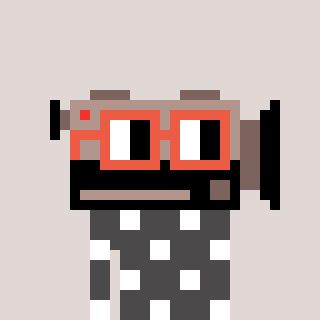
a pixel art character with square orange glasses, a camcorder-shaped head and a grayscale-colored body on a warm background